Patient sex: M
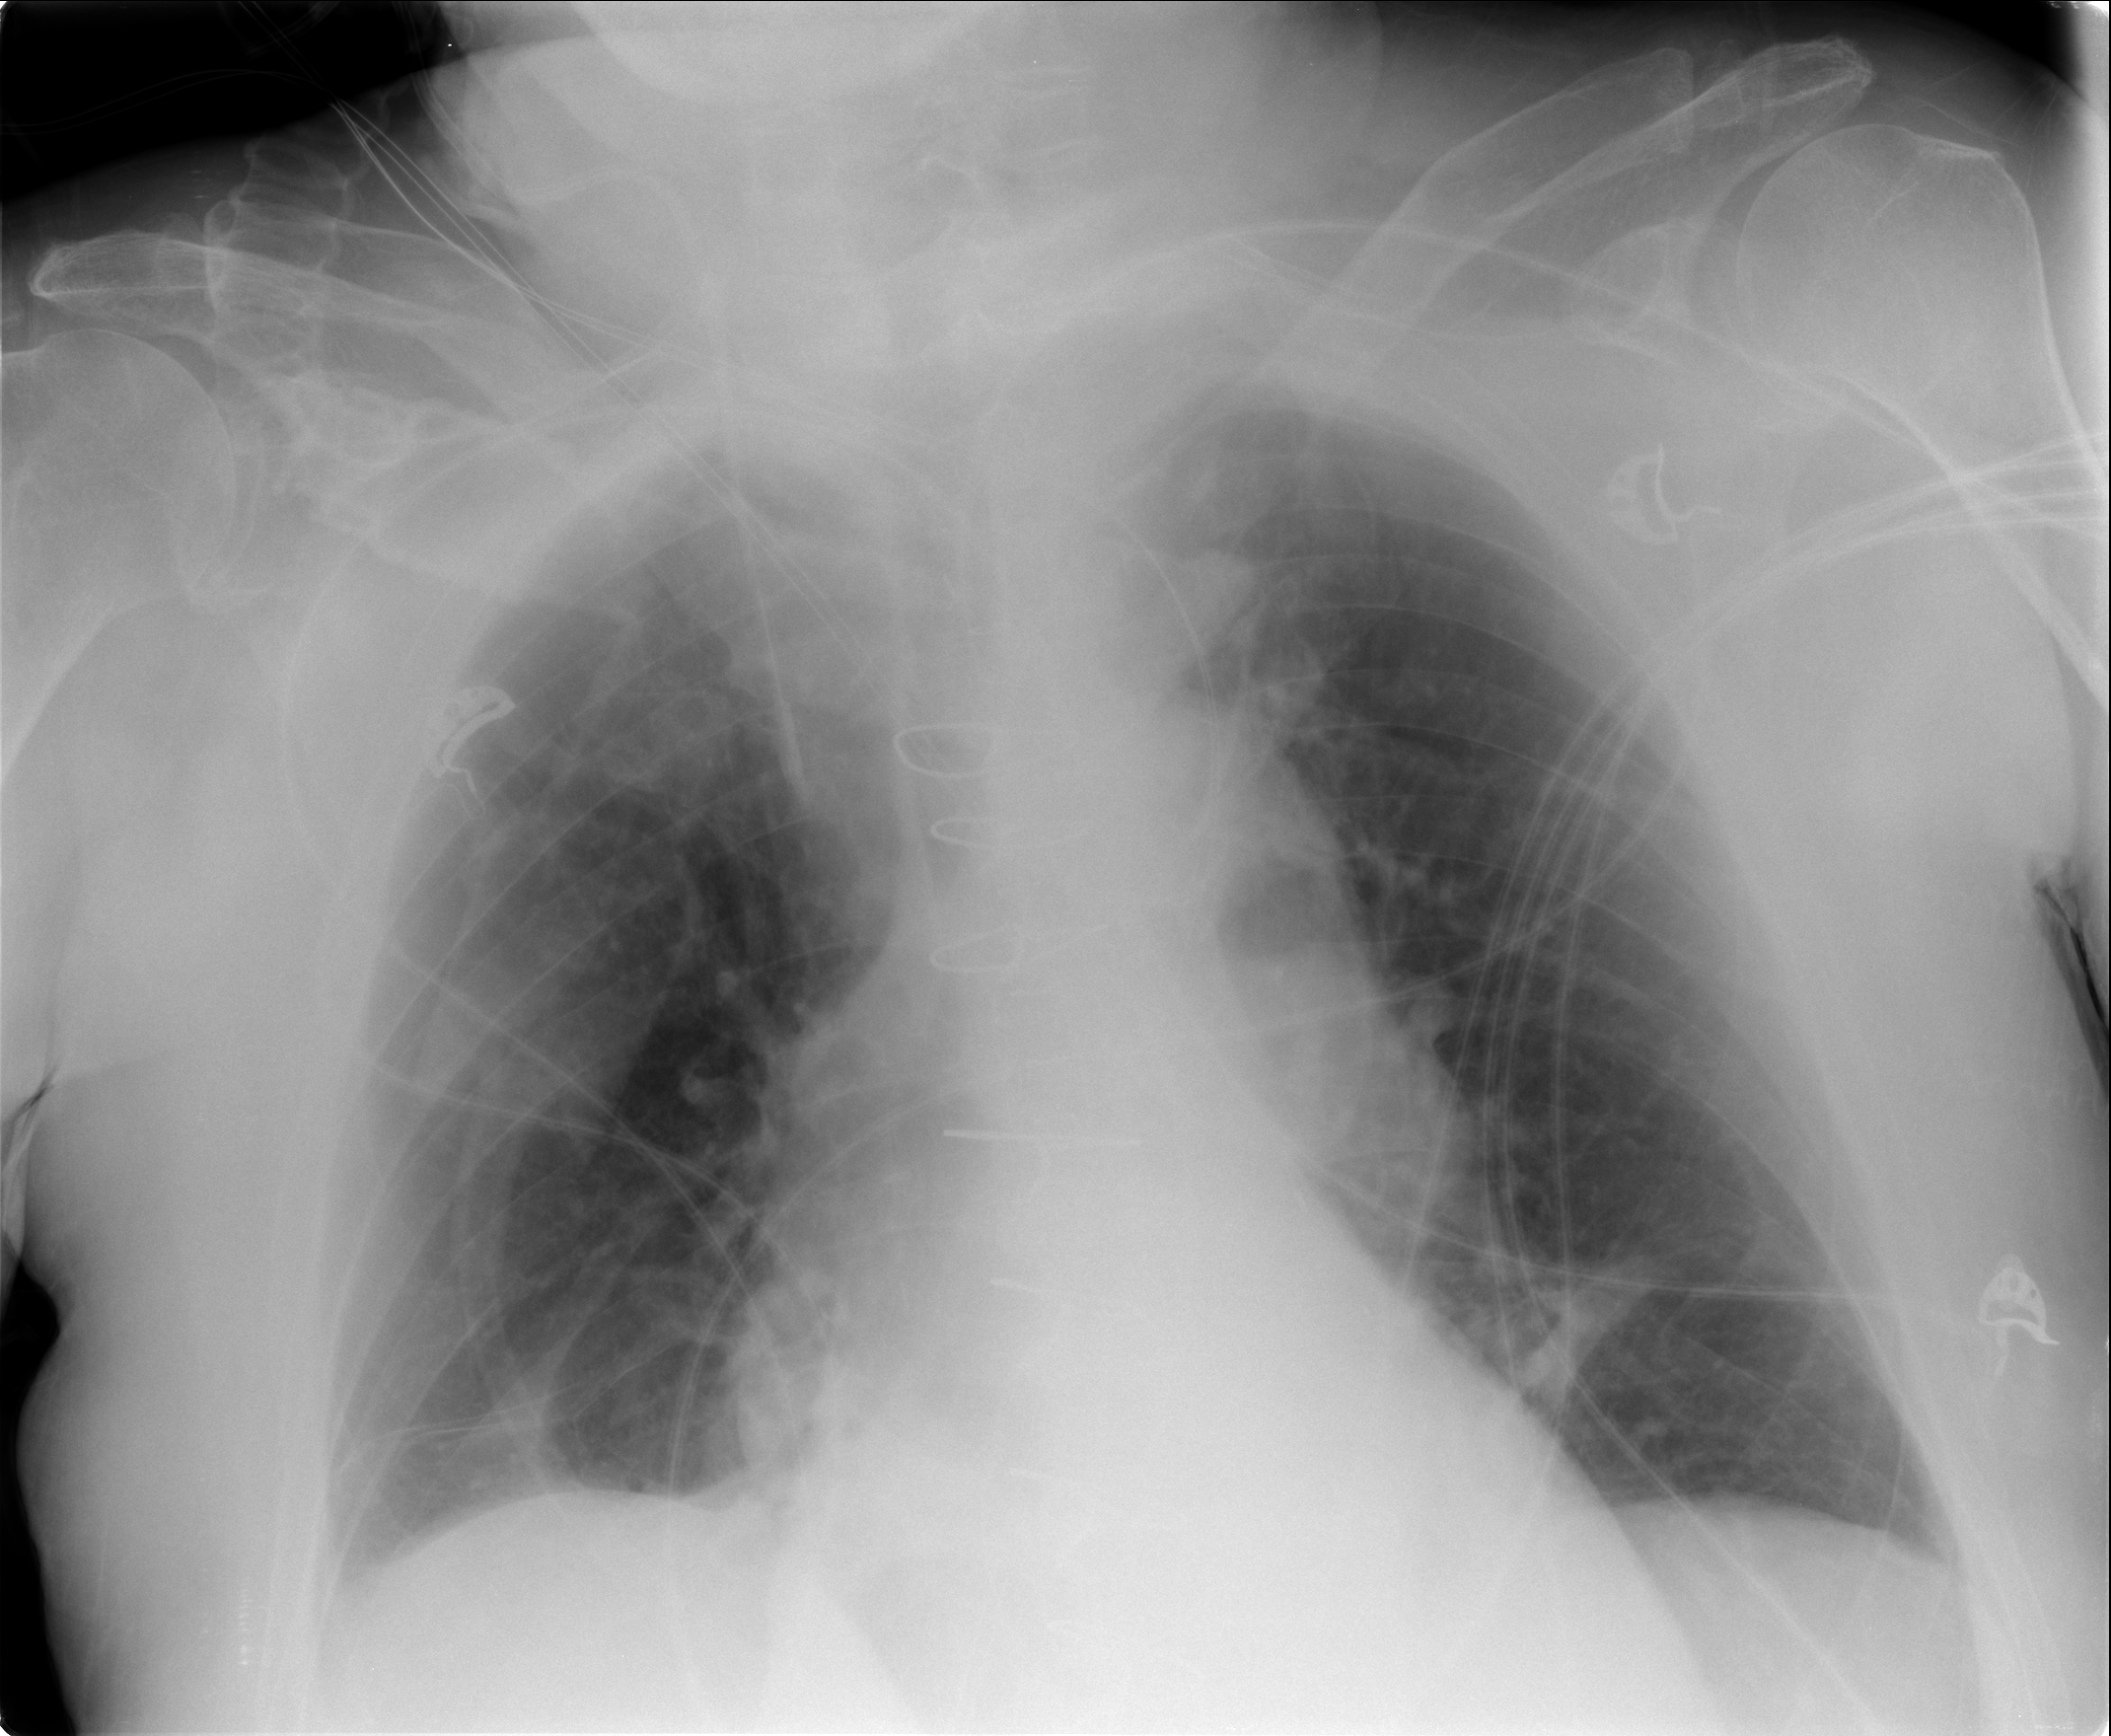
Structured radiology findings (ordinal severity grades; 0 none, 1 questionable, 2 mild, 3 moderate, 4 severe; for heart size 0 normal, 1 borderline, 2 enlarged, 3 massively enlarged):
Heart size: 2
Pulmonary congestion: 2
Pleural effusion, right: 1
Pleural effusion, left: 0
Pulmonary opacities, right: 0
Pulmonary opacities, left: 0
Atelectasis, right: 2
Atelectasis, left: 0